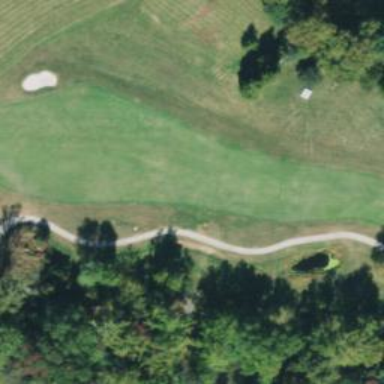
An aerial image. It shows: Path used for both walking and golf.